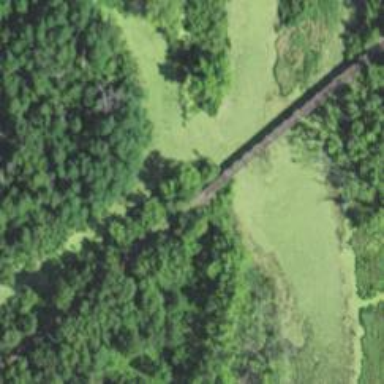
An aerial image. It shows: Preserved railway bridge.